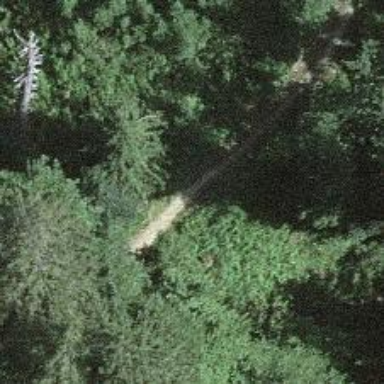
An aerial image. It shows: Path with excellent visibility for trail.